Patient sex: F
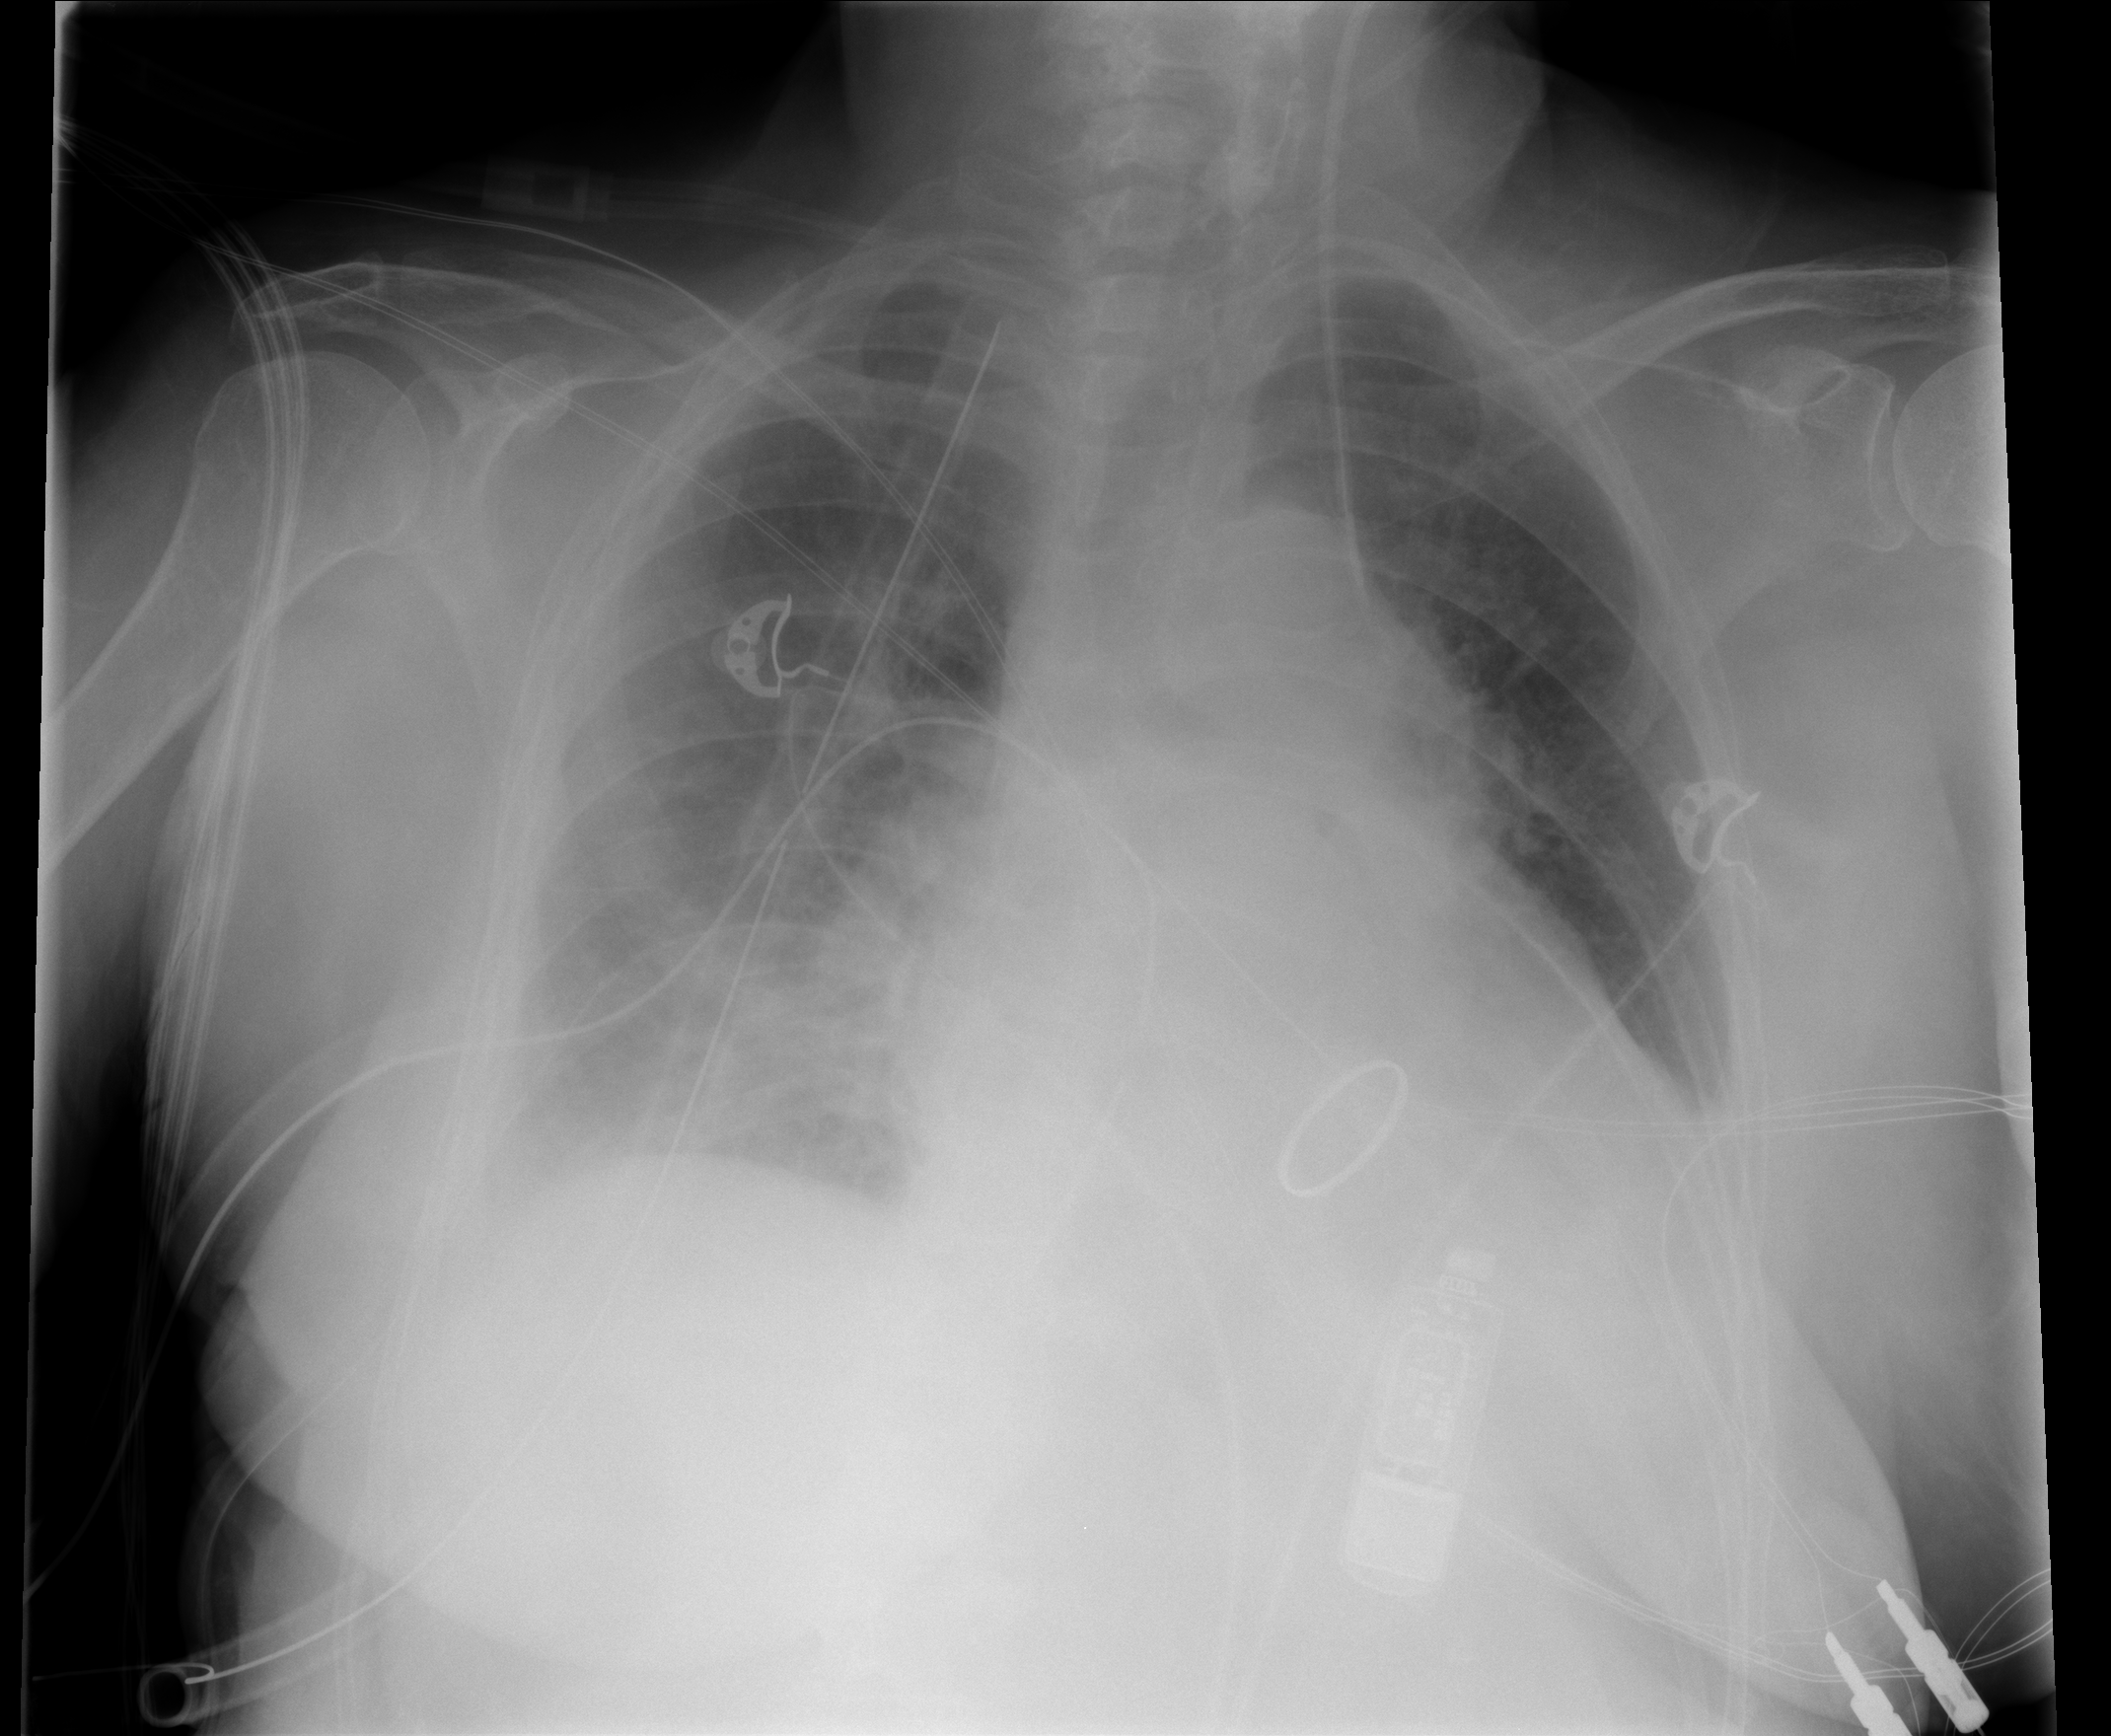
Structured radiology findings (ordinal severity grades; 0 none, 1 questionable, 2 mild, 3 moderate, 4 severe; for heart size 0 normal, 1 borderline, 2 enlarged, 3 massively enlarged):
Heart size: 0
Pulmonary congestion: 0
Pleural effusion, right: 3
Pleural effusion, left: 1
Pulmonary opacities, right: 3
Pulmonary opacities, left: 0
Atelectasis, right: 2
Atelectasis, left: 0